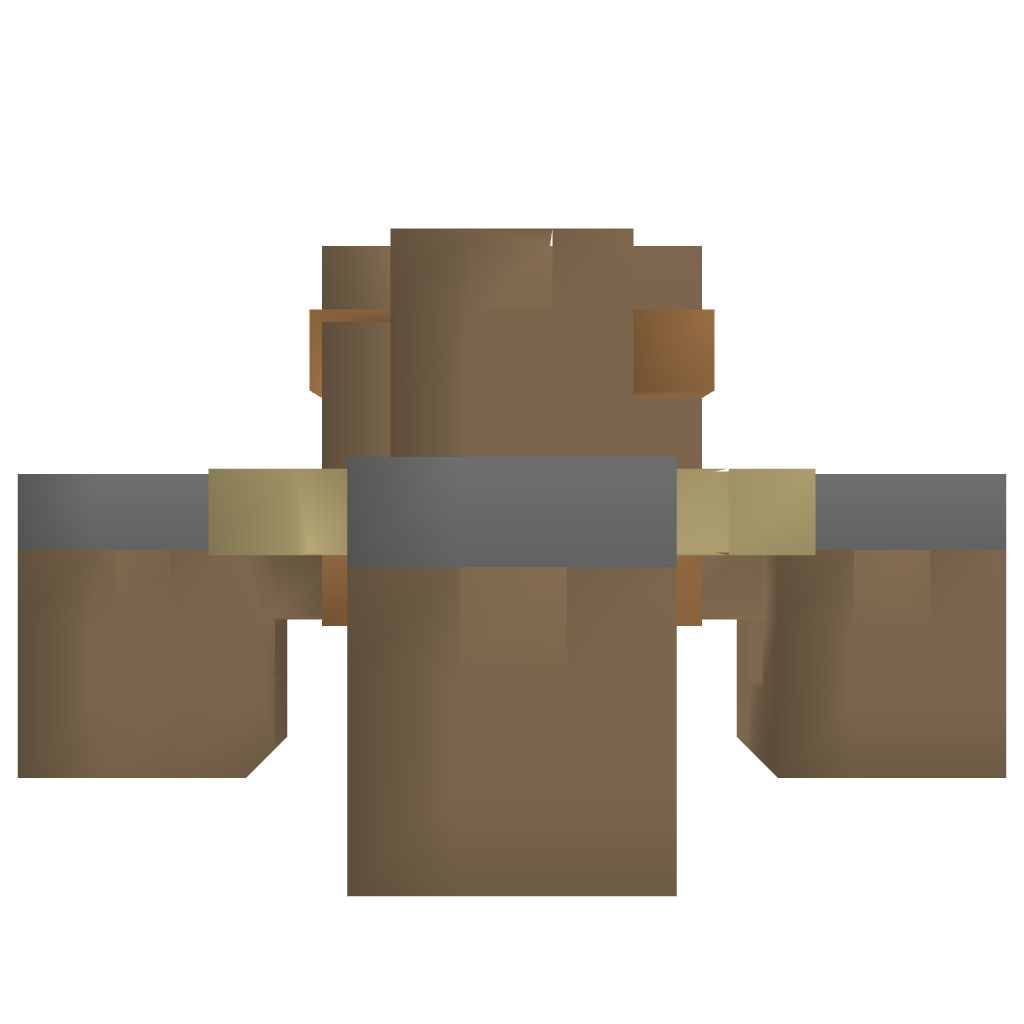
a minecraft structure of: Lamp Schematic